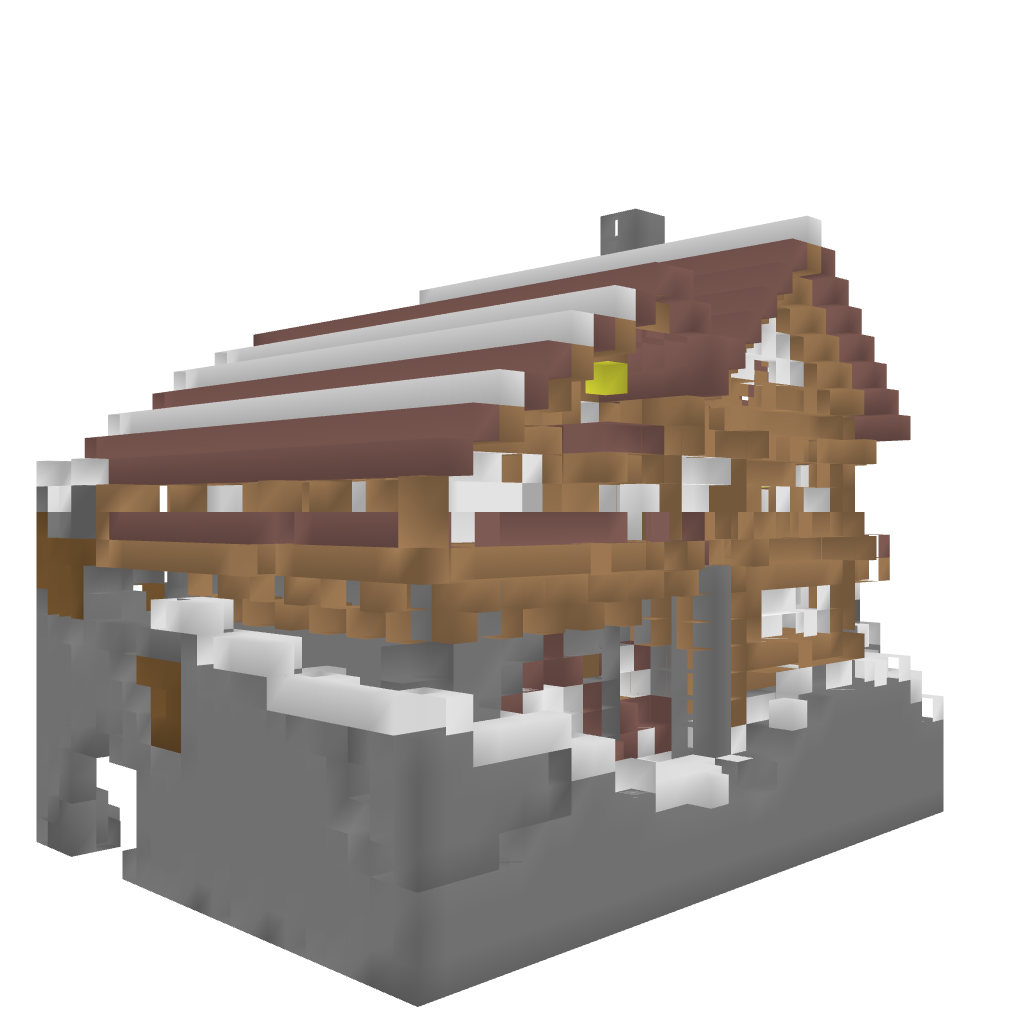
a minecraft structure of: Mountain chalet bad low quality